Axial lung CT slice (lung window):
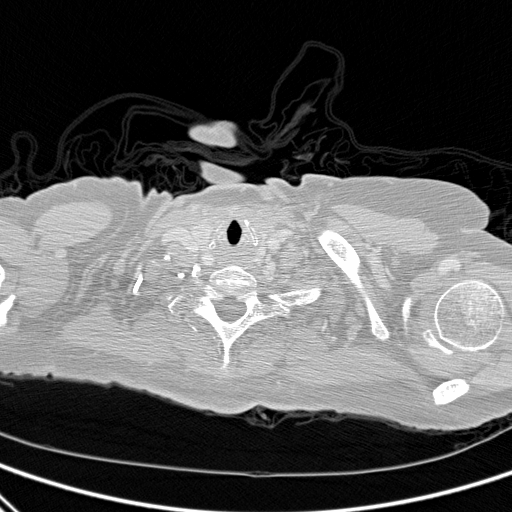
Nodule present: no